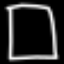
Label: square